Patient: sex M, age 57
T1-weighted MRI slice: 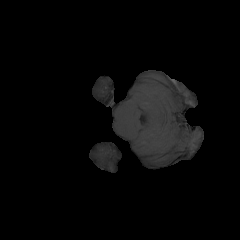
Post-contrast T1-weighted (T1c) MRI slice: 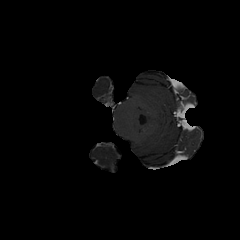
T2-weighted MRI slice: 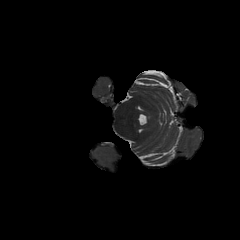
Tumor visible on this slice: no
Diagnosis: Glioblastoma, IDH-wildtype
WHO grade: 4